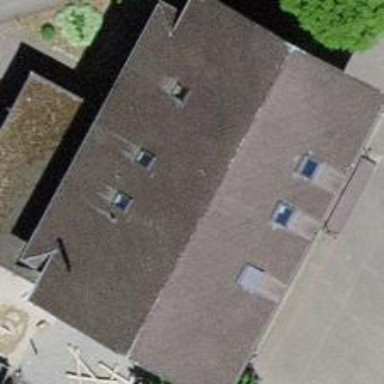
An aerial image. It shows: School.